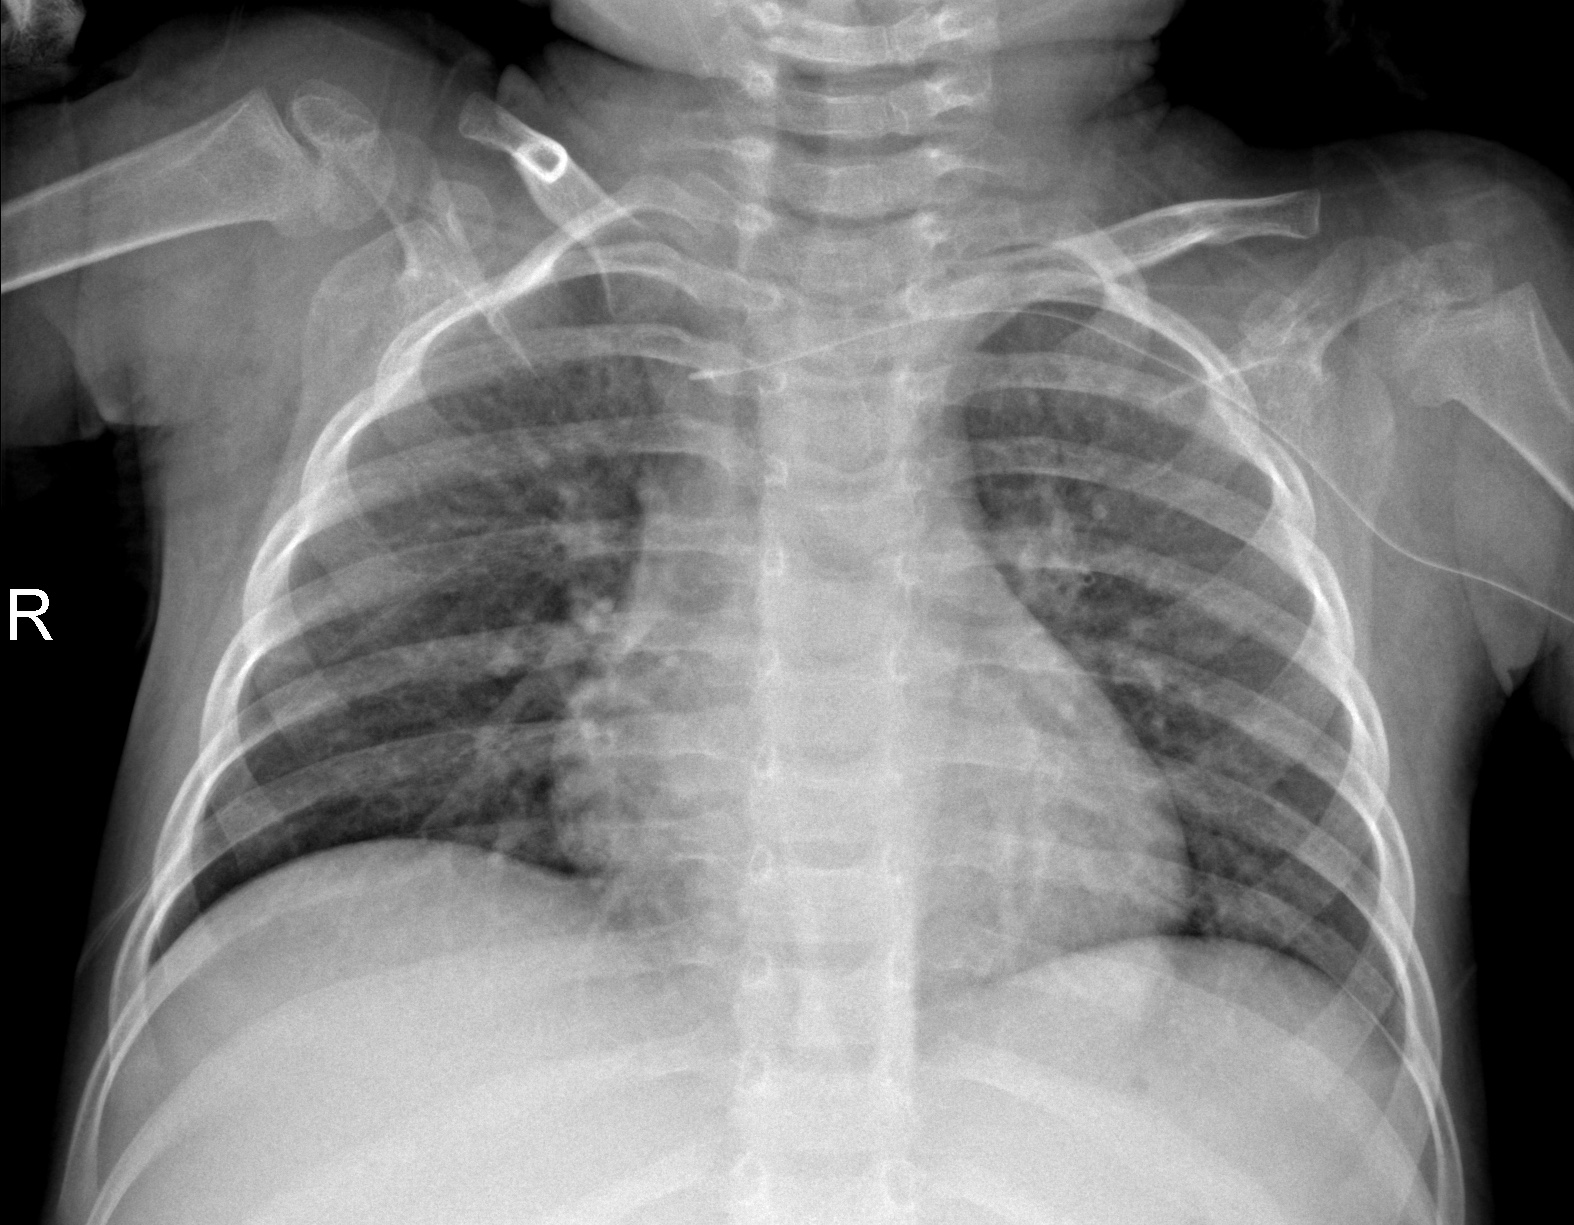
Diagnosis: NORMAL